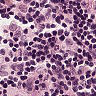
Metastatic tissue present: no